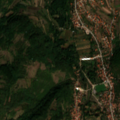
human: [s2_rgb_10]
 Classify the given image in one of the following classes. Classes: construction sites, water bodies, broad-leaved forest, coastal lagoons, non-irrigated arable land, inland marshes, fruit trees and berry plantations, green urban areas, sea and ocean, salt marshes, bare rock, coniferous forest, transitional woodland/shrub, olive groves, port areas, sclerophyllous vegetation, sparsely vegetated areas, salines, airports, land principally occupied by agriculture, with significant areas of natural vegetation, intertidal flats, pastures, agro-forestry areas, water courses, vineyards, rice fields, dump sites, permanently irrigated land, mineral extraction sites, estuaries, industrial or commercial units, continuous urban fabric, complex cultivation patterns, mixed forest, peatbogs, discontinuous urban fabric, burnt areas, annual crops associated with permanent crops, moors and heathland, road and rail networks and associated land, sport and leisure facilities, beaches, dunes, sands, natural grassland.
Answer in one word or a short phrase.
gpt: discontinuous urban fabric, complex cultivation patterns, land principally occupied by agriculture, with significant areas of natural vegetation, broad-leaved forest